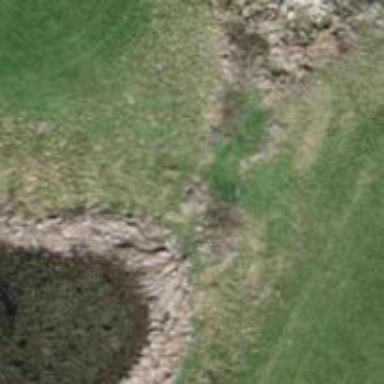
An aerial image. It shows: Golf course feature - water hazard.